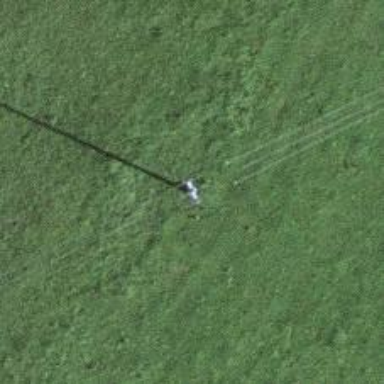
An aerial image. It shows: Minor power line.